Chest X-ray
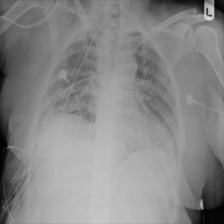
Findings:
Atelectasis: negative
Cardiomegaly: negative
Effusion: negative
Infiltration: negative
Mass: negative
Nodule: negative
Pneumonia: negative
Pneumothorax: negative
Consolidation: negative
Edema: negative
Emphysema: negative
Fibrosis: negative
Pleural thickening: negative
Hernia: negative